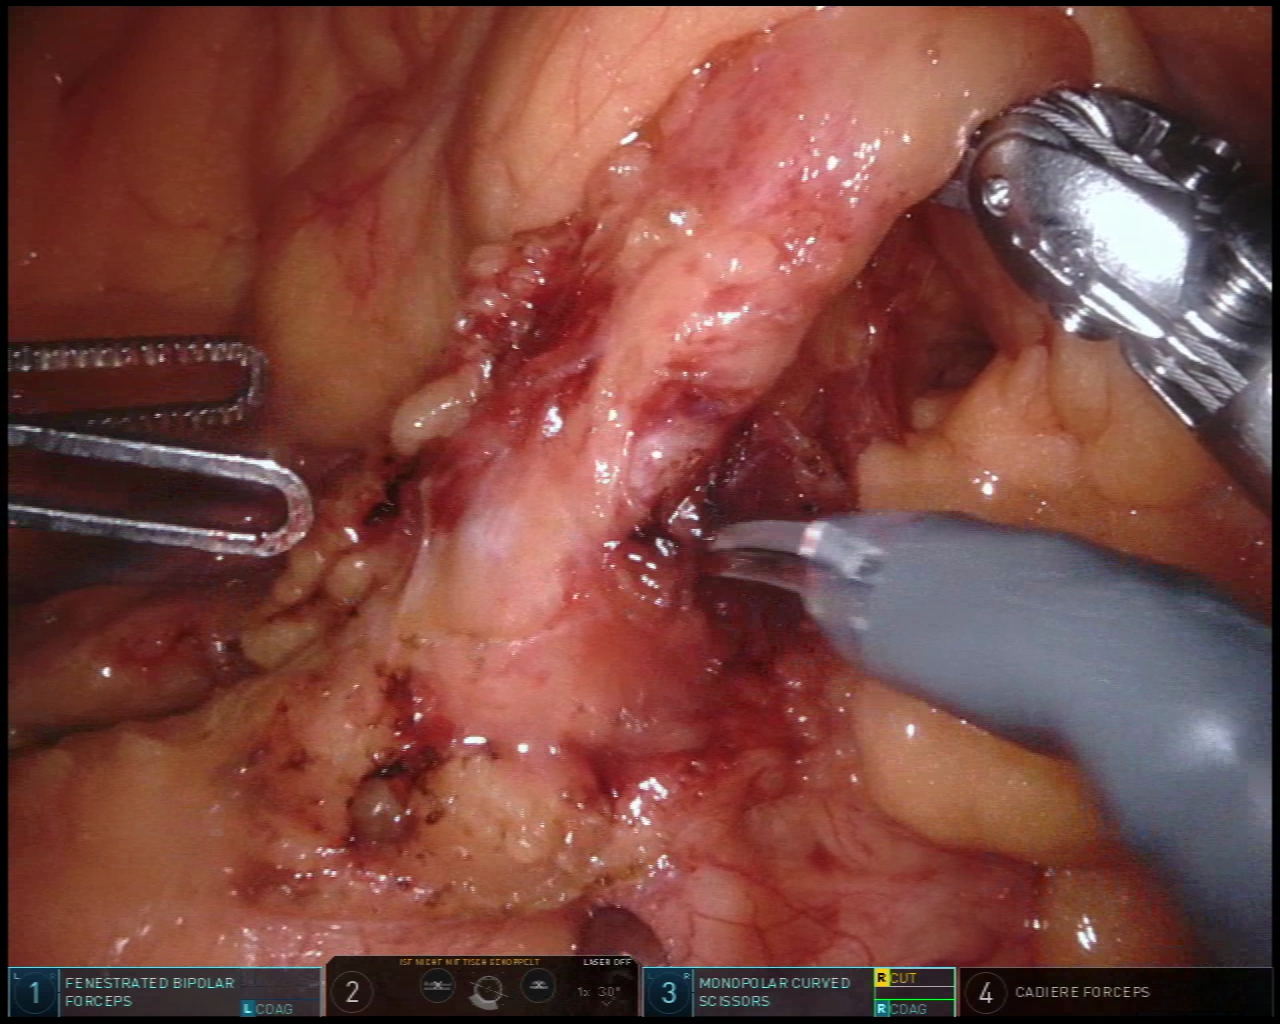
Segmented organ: inferior_mesenteric_artery
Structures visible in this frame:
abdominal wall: no
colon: no
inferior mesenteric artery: yes
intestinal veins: no
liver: no
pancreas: no
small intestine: no
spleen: no
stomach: no
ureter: no
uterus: no
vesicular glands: no